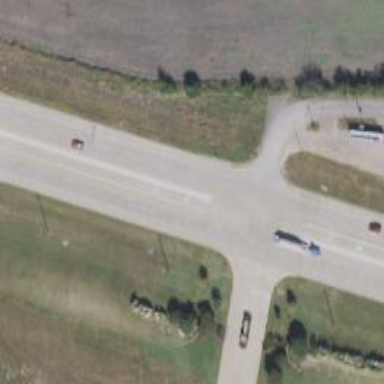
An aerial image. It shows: Trunk link highway.